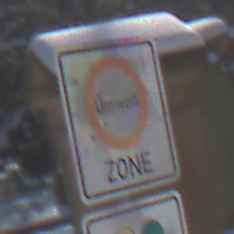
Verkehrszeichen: BeginnUmweltzone
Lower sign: FreistellungVomVerkehrsverbot2
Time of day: MorningAfternoon
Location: Outdoor (Special)
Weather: Clear
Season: Winter
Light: Natural